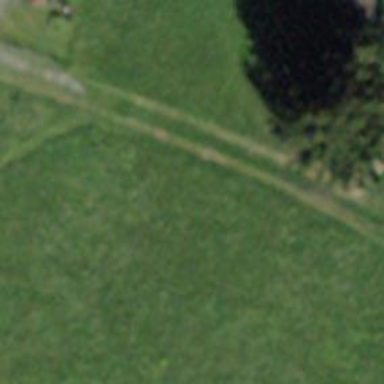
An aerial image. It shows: Unpaved driveway used as service road.